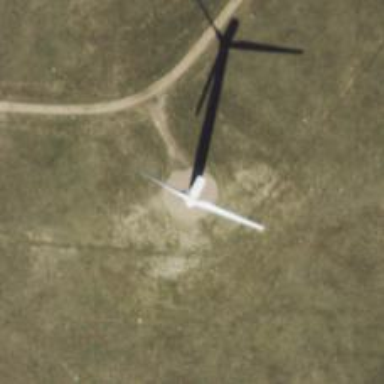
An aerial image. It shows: Wind power generator utilizing wind turbines.